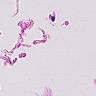
Metastatic tissue present: no